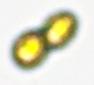
Label: Margalefidinium